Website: bh-photo
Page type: customer-info-address
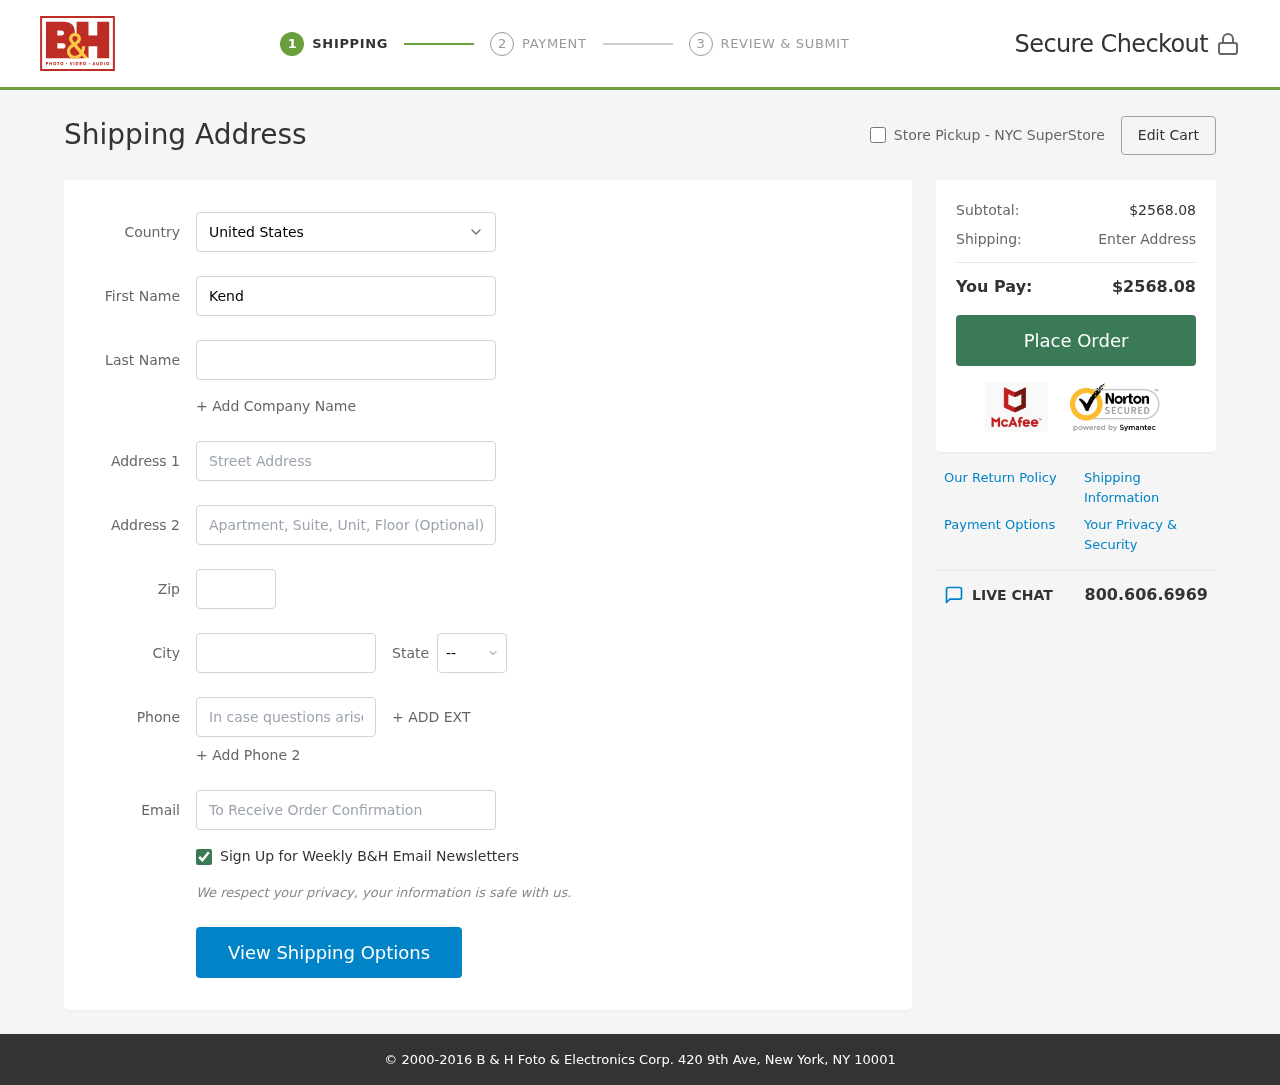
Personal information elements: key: PII_CITY
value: Michaeltown
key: PII_COUNTRY
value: United States
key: PII_EMAIL
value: kphelps@hotmail.com
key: PII_FIRSTNAME
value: Kendra
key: PII_LASTNAME
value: Phelps
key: PII_PHONE
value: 5147067717
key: PII_POSTCODE
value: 16164
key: PII_STATE_ABBR
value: KY
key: PII_STREET
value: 2011 Andrews Bypass Suite 976
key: PII_STREET2
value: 955 James Plains Suite 834
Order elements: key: ORDER_SUBTOTAL
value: $2568.08
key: ORDER_TOTAL
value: $2568.08